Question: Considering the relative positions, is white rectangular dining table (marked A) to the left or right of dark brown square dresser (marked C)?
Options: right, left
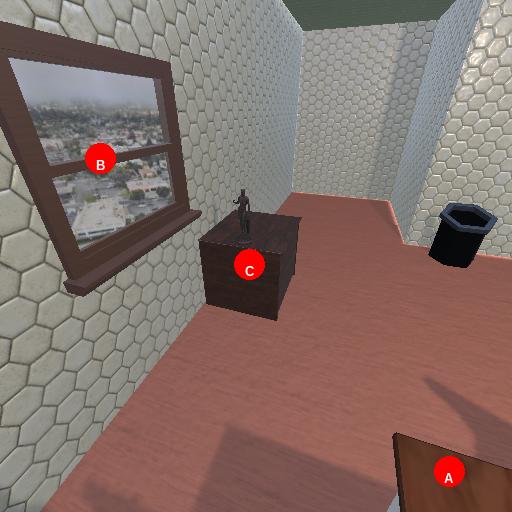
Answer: right